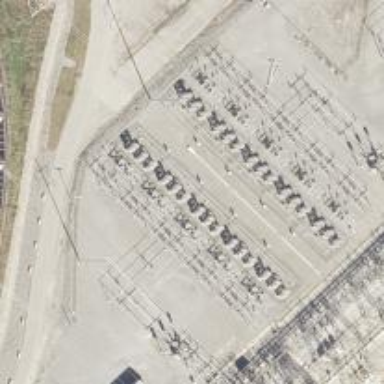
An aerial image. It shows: Switch for power supply.